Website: macys
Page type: delivery-shipping
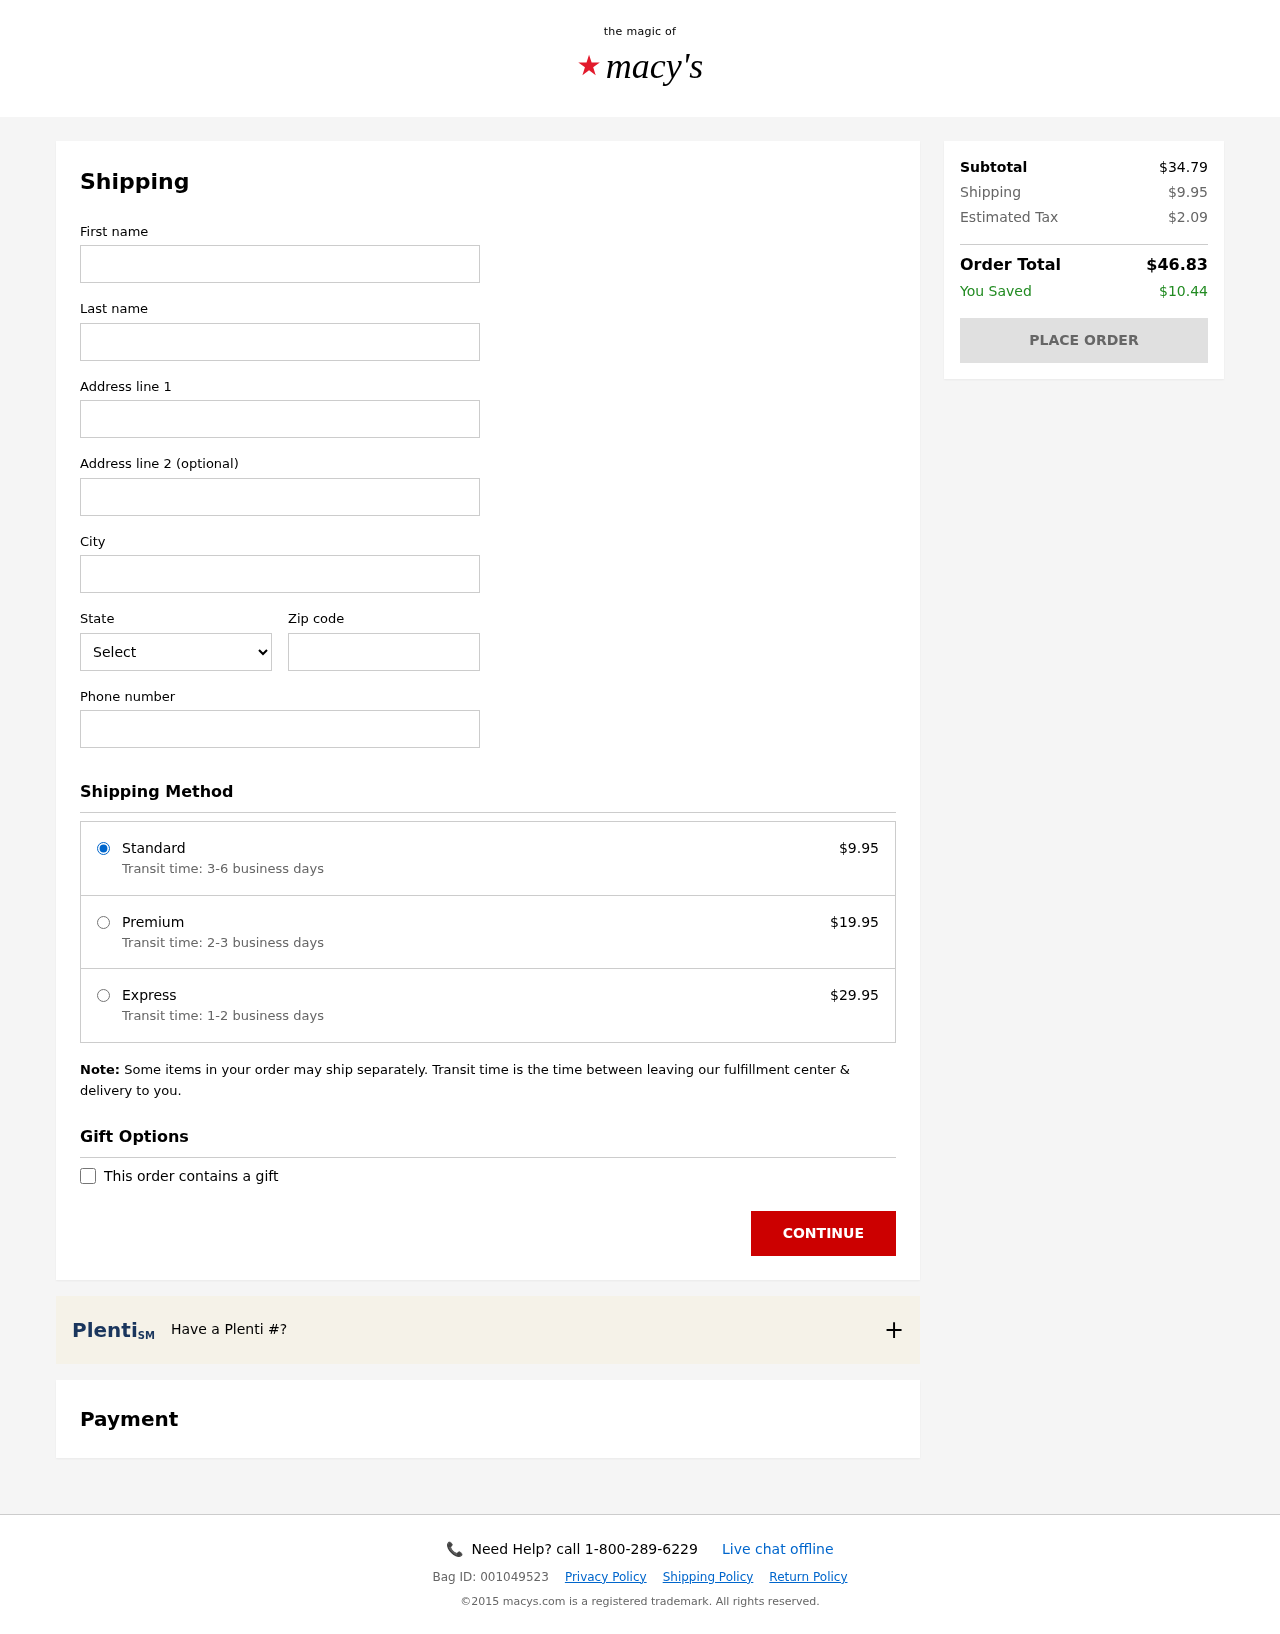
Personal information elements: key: PII_CITY
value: Danielstad
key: PII_FIRSTNAME
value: Timothy
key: PII_LASTNAME
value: Alexander
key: PII_PHONE
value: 5337580549
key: PII_POSTCODE
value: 50840
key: PII_STATE_ABBR
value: SC
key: PII_STREET
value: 75628 Julia Shoal Suite 490
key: PII_STREET2
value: Suite 569
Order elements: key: ORDER_SHIPPING_COST
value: $9.95
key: ORDER_SHIPPING_PREMIUM
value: $19.95
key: ORDER_SHIPPING_EXPRESS
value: $29.95
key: ORDER_SUBTOTAL
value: $34.79
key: ORDER_TAX
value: $2.09
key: ORDER_TOTAL
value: $46.83
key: ORDER_SAVINGS
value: $10.44